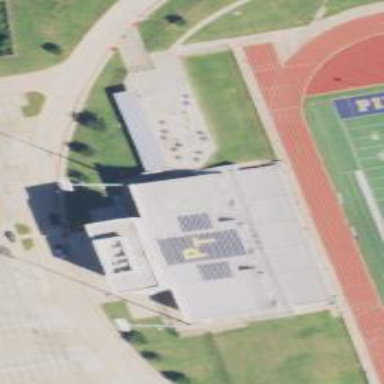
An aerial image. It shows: Building with grandstands.